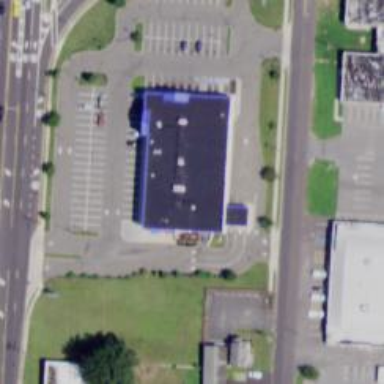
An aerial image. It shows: Pharmacy providing healthcare services.